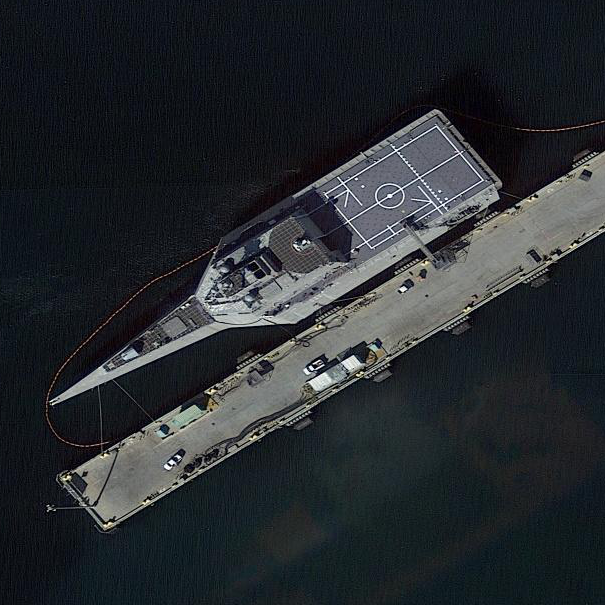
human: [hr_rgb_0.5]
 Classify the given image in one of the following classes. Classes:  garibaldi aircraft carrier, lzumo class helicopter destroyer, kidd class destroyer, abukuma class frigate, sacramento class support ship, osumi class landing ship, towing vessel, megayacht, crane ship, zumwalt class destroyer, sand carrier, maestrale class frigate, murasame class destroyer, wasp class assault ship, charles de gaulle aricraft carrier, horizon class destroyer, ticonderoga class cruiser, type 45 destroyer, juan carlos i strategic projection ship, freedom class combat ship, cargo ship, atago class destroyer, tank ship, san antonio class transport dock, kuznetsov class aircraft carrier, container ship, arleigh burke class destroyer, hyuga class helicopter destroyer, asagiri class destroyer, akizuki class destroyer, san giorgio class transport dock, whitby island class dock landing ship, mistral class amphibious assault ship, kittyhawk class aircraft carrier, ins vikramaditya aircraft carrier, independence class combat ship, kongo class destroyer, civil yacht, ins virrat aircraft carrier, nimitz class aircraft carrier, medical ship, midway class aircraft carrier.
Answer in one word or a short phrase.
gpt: Independence class combat ship